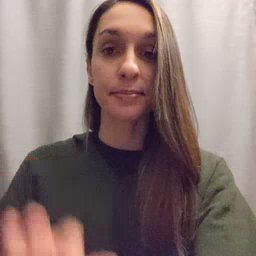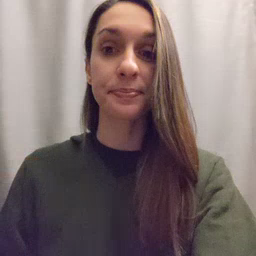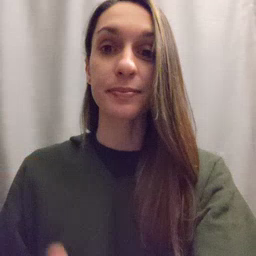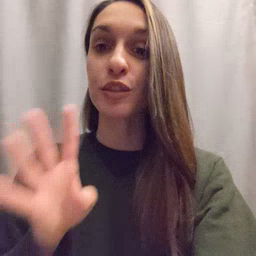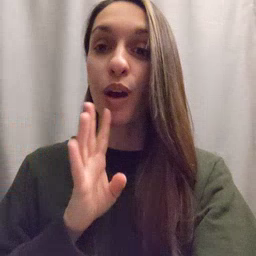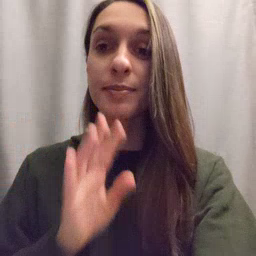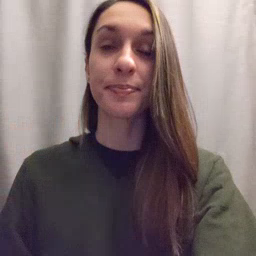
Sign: talk